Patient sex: M
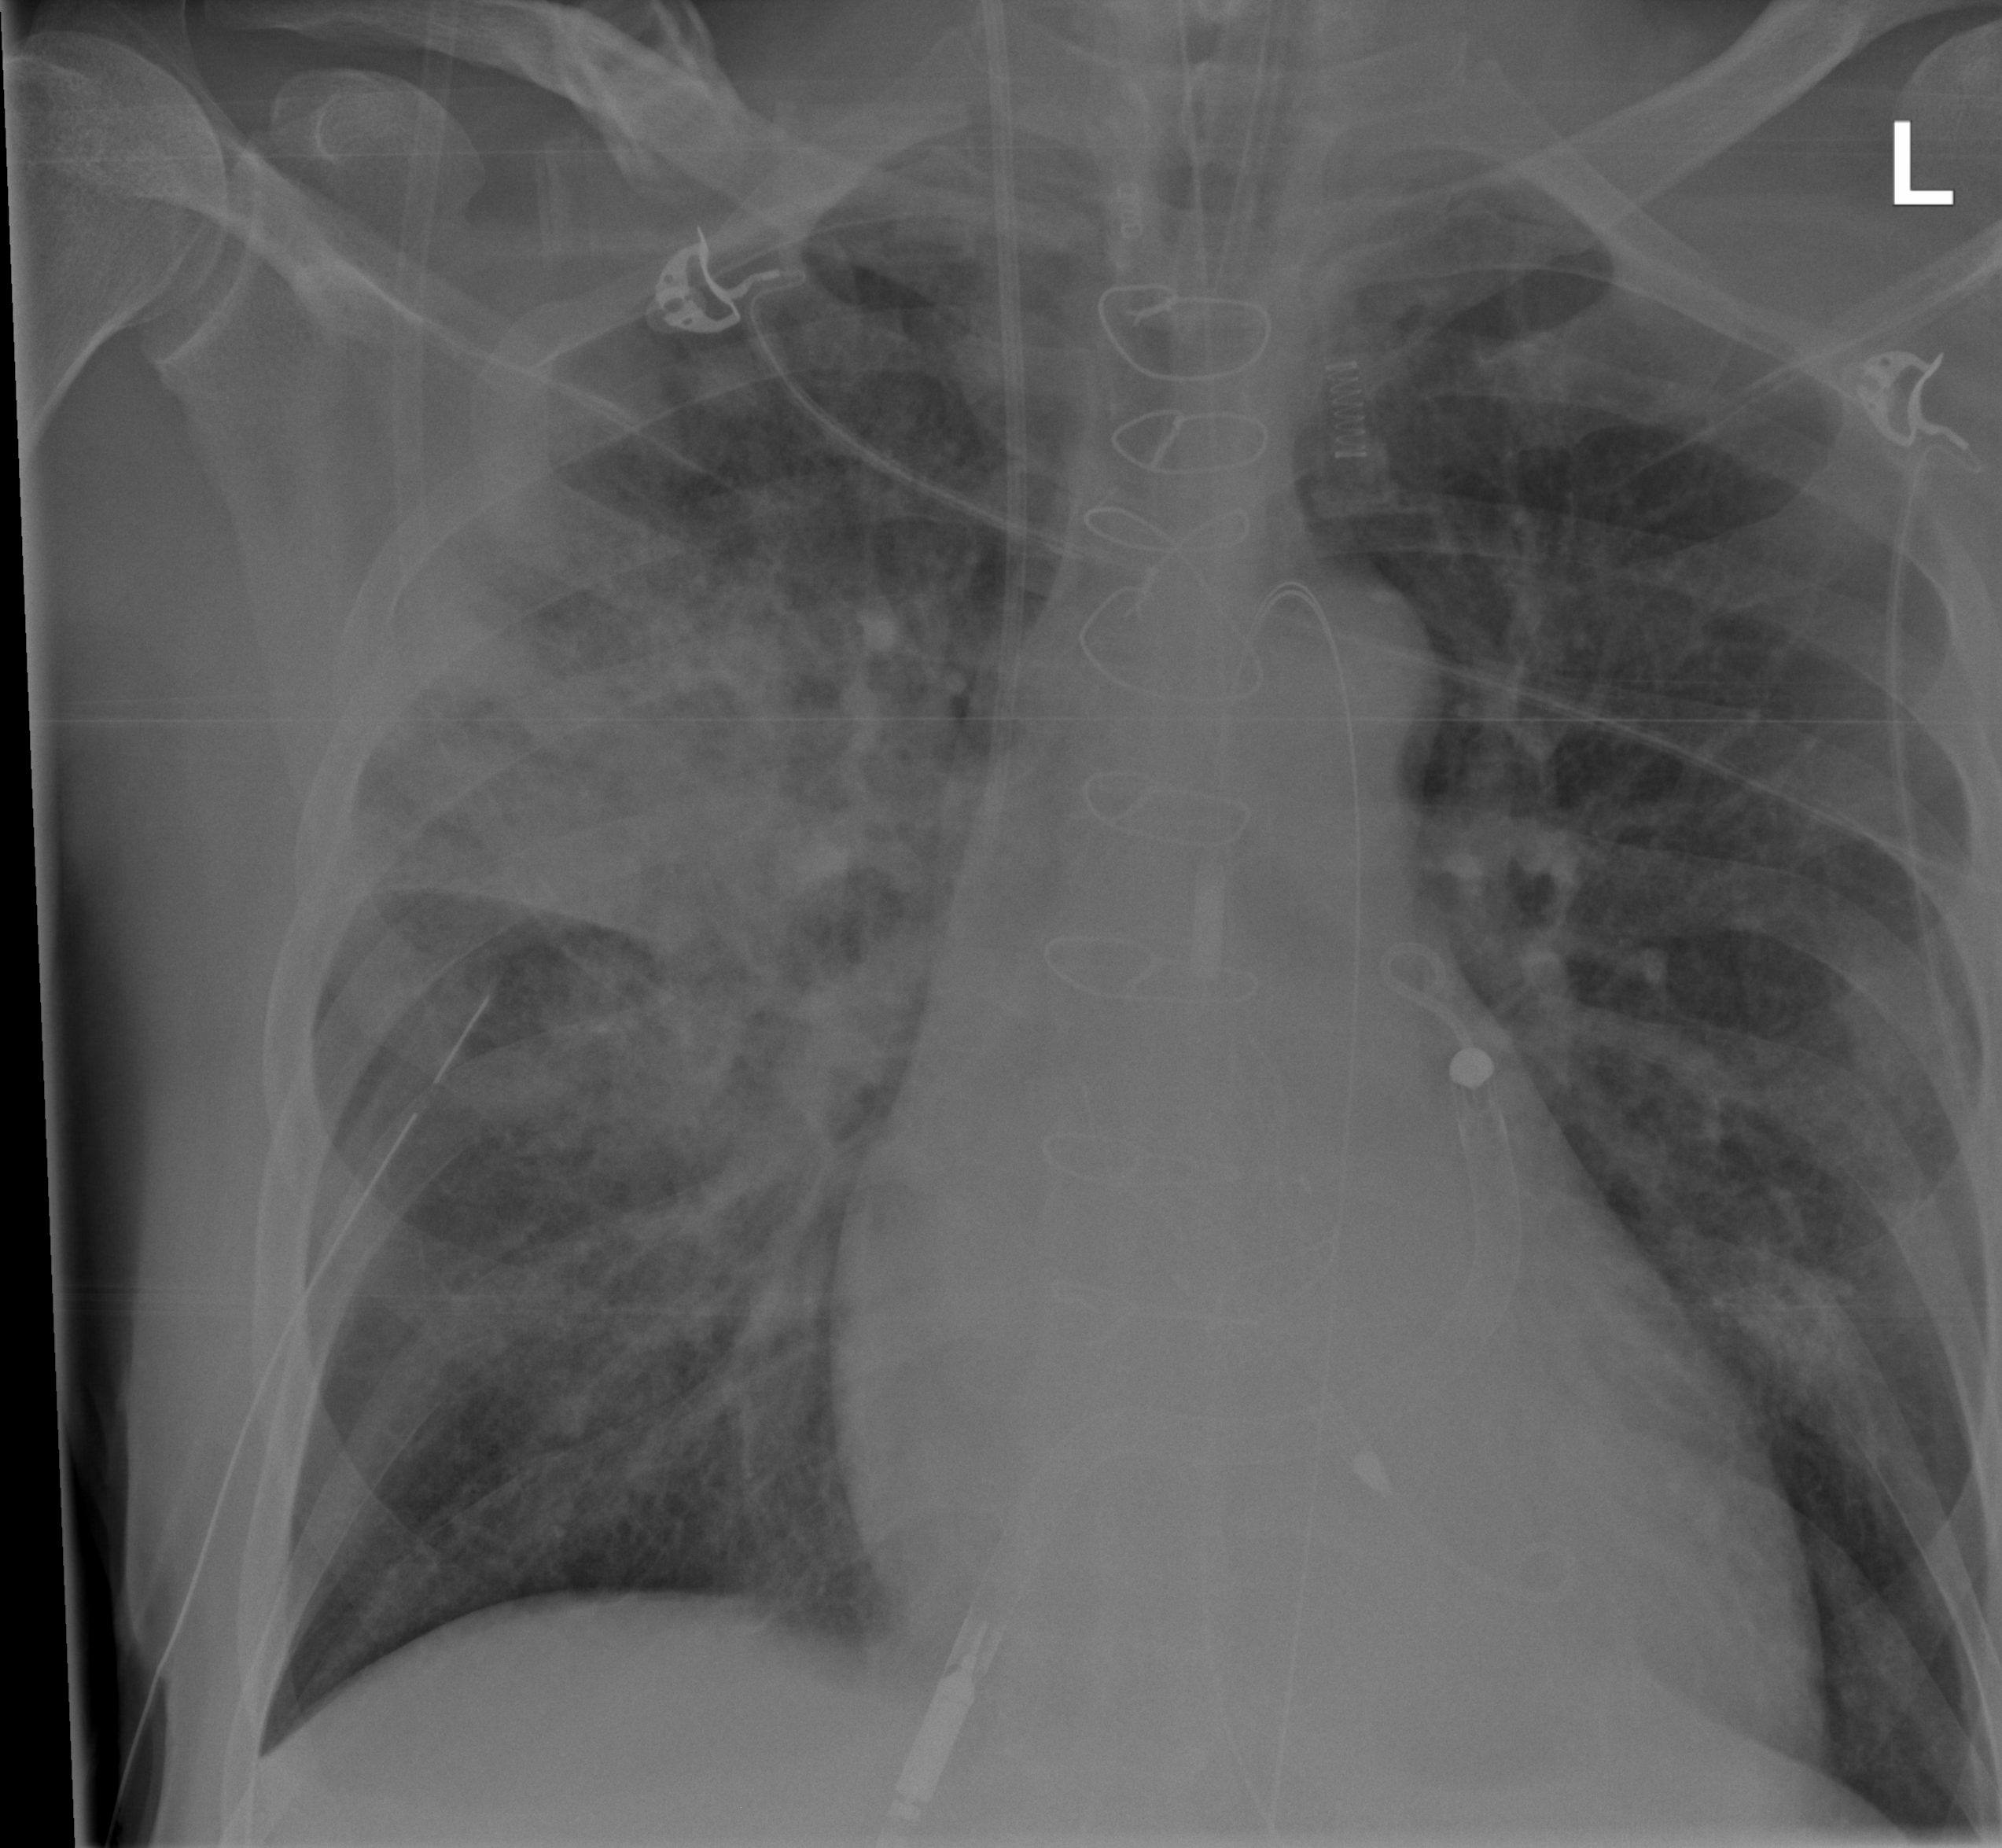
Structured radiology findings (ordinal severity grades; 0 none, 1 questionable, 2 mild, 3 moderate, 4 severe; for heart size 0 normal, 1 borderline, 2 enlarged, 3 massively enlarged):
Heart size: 1
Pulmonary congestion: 0
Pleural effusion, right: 0
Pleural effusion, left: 0
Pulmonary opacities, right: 4
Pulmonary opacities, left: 2
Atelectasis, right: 3
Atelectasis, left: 0